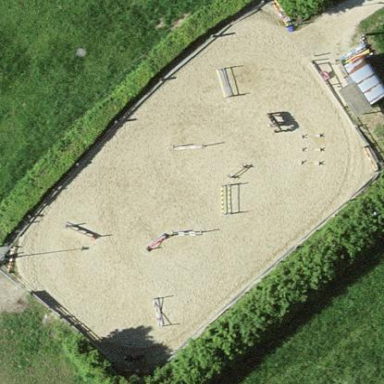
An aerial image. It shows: Equestrian pitch for leisure land sports.